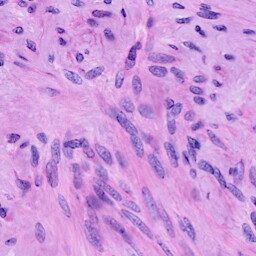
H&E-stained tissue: Cervix